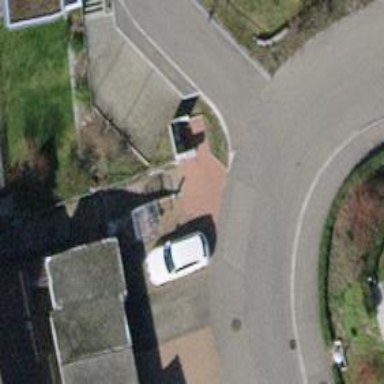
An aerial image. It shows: Steps made of paving stones.